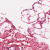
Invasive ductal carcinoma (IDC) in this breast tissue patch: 0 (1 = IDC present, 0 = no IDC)